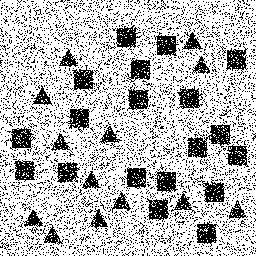
Squares: 19
Triangles: 13
Stars: 0
Total shapes: 32